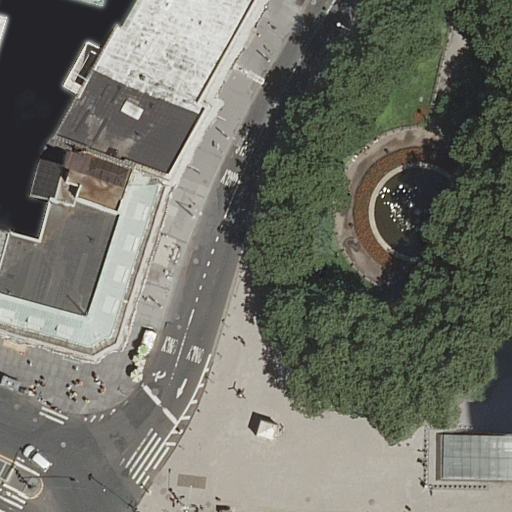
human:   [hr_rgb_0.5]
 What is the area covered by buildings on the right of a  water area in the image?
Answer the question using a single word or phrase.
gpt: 0m2

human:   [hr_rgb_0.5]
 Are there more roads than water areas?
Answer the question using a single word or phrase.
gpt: yes

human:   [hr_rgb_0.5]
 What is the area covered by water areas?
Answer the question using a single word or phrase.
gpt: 0m2

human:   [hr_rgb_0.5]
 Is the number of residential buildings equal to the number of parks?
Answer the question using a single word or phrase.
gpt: no

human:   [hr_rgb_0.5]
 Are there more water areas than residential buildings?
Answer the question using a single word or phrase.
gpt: no

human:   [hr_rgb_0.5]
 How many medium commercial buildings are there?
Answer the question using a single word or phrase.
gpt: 0

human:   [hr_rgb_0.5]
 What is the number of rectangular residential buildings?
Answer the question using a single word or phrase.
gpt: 1

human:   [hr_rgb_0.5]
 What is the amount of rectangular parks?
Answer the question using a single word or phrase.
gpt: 0

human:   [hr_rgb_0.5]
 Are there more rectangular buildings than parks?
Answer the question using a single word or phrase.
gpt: no

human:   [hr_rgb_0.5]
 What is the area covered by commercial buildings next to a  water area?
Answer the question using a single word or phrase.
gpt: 0m2

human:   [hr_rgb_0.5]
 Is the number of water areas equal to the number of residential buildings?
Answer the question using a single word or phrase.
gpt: no

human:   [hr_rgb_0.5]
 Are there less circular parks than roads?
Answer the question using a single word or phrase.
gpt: yes

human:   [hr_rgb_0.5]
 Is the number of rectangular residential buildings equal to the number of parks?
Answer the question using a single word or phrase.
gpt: yes

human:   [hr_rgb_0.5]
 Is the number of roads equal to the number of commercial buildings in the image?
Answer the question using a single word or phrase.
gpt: no

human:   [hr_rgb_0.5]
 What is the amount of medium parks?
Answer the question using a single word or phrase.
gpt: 0

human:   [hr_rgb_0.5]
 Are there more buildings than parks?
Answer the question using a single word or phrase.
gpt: yes

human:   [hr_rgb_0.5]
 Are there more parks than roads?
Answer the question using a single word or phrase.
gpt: no

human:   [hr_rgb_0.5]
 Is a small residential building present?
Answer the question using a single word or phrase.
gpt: no

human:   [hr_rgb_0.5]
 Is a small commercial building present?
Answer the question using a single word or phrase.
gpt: no

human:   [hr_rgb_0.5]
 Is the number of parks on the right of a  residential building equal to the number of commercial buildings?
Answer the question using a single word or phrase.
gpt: no

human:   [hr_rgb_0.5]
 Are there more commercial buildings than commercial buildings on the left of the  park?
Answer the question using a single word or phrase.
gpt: no

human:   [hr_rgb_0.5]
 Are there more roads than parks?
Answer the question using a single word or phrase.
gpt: yes

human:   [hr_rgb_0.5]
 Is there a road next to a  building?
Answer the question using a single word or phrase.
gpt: yes

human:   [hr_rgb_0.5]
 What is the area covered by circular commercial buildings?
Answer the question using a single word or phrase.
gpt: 0m2

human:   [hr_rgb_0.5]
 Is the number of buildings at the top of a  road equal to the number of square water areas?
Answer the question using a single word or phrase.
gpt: no

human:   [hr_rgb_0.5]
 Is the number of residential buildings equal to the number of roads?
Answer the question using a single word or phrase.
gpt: no

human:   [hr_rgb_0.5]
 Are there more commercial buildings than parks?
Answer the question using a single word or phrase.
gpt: no

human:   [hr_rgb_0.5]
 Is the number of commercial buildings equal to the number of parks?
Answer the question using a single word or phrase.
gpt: no

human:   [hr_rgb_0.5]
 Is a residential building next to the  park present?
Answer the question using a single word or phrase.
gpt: yes

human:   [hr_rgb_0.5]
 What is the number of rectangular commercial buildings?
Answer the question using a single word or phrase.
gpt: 0

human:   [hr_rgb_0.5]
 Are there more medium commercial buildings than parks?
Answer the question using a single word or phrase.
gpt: no

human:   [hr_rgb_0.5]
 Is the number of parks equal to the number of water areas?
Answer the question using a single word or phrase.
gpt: no

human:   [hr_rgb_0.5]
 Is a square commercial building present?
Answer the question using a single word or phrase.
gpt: no

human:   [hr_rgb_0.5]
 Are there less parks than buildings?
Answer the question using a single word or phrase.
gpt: yes

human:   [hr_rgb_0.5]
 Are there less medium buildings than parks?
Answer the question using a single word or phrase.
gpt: no

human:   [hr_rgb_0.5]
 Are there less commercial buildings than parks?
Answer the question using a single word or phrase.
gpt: yes